Question: # Client
I'm using Stripe Checkout custom integration - <URL> - in a following way:
'''
var handler = StripeCheckout.configure({
key: 'YOUR_KEY_HERE',
image: 'images/logo-48px.png',
token: function(token, args) {
$.post("http://localhost:3000/charge", {token: token}, function(res) {
console.log("response from charge: " + res);
})
}
})
'''
Using contrary to - <URL> - because does not allow me to make an AJAX call.
# Server
<URL>
> You've got the token for your user's credit card details, now what? Now you charge them money.
'''
app.post('/charge', function(req, res) {
console.log(JSON.stringify(req.body, null, 2));
var stripeToken = req.body.token;
var charge = stripe.charges.create({
amount: 0005, // amount in cents, again
currency: "usd",
card: stripeToken,
description: "payinguser@example.com"
}, function(err, charge) {
if (err && err.type === 'StripeCardError') {
console.log(JSON.stringify(err, null, 2));
}
res.send("completed payment!")
});
});
'''
# Here is the error:

Is seems to me like I have , , but for some reason I don't have . Any suggestions / hints / ideas?
Googling for '"The card object must have a value for 'number'"' - 12 results, not much help.
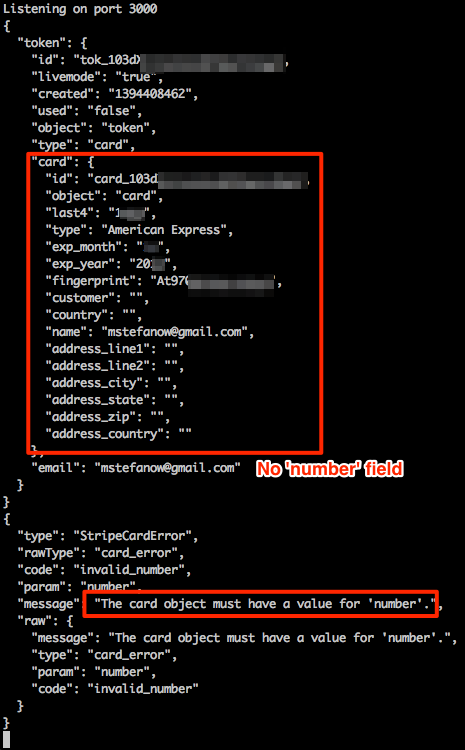
Answer: The "token" you have to give as the 'card' argument should actually just be the token id (e.g.: "tok_425dVa2eZvKYlo2CLCK8DNwq"), not the full object. Using Checkout your app never sees the card number.
You therefeore need to change:
'''
var stripeToken = req.body.token;
'''
to:
'''
var stripeToken = req.body.token.id;
'''
The documentation isn't very clear about this 'card' option, but the <URL> has an example.